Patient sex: M
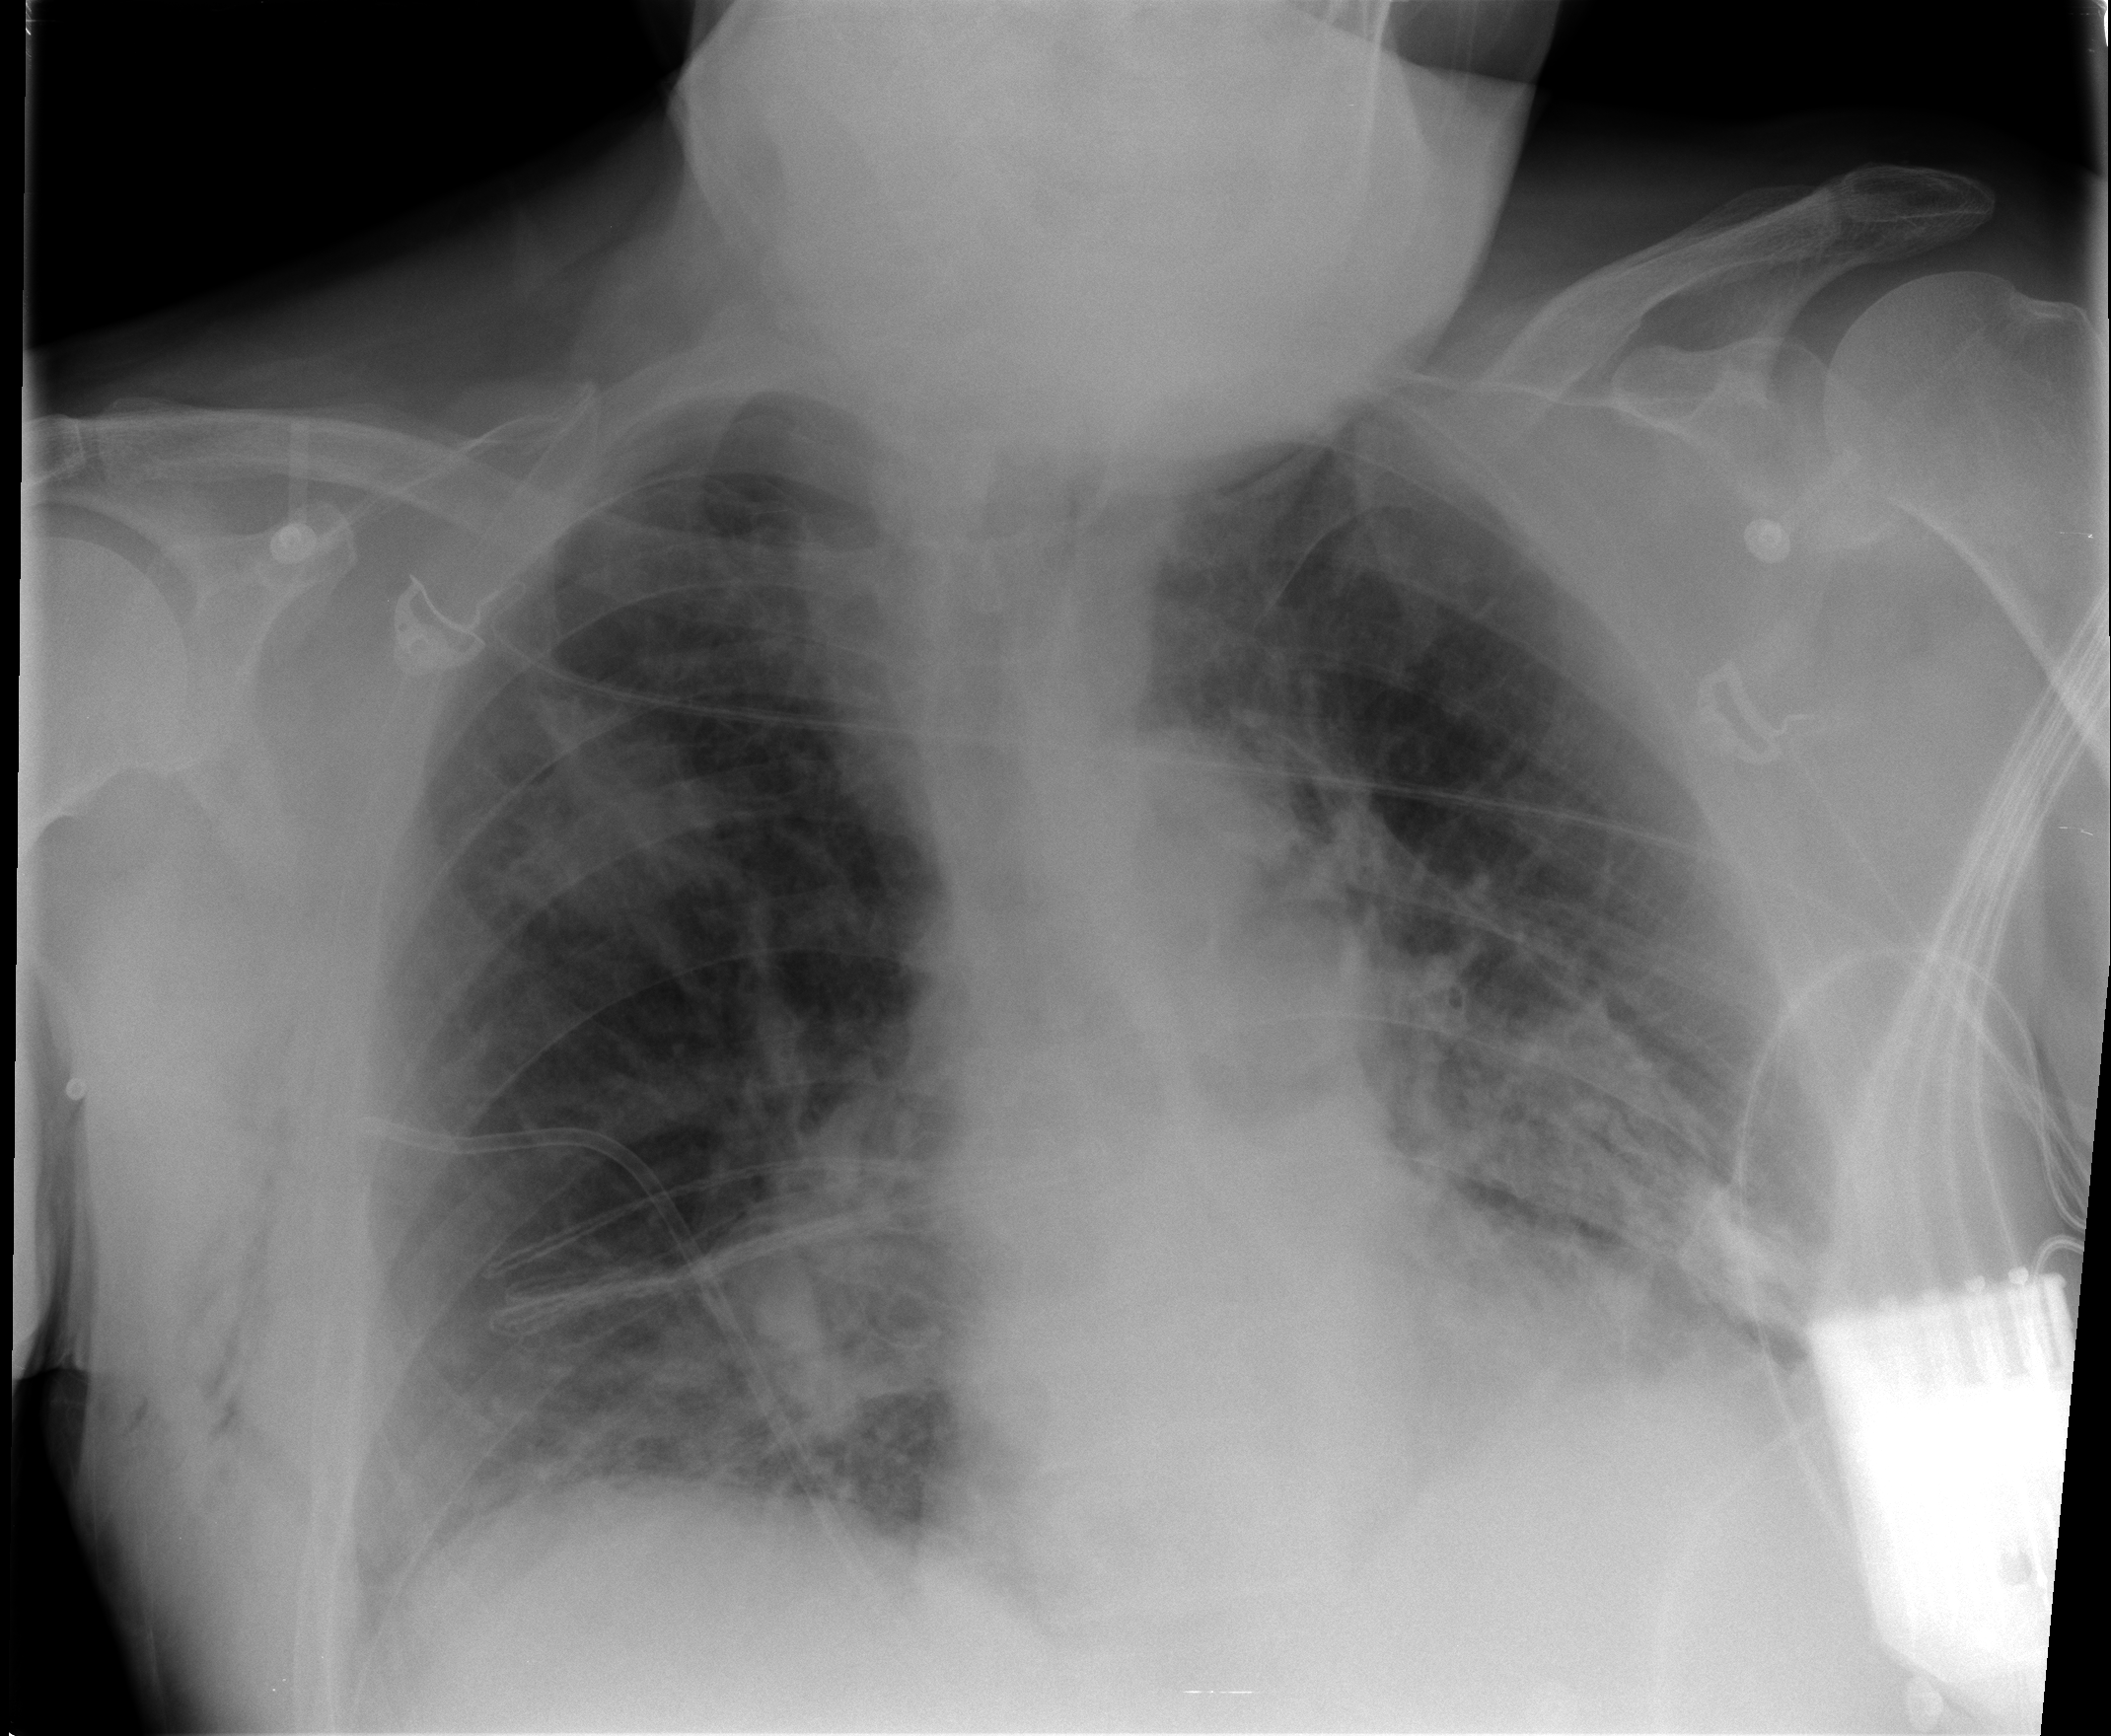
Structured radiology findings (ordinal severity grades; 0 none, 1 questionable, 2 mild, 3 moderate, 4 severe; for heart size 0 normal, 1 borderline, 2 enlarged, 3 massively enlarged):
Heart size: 0
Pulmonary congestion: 1
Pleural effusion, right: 2
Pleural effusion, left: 0
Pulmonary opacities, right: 2
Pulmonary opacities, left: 2
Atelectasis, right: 2
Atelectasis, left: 2